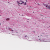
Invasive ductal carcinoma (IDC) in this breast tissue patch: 0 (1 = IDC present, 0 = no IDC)